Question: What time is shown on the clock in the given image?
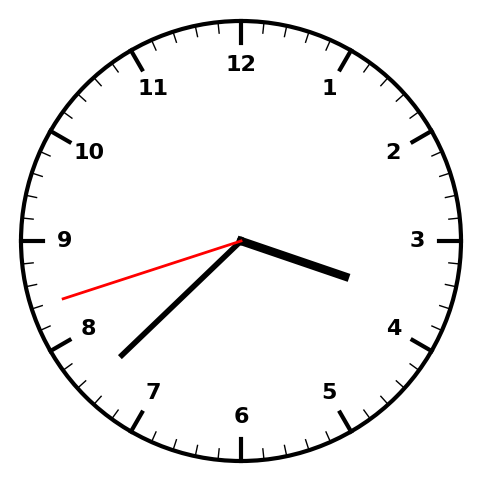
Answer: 03:37:42